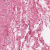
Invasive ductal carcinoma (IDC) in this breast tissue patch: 0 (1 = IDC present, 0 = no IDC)